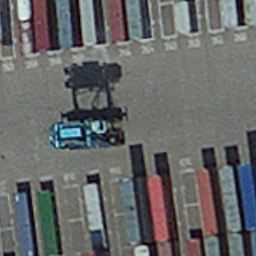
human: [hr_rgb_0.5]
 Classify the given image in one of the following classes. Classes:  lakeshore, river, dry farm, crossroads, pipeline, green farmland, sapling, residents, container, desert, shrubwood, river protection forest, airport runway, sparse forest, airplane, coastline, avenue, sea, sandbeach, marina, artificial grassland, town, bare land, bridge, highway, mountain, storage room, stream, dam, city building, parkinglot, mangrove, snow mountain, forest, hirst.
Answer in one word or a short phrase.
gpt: container